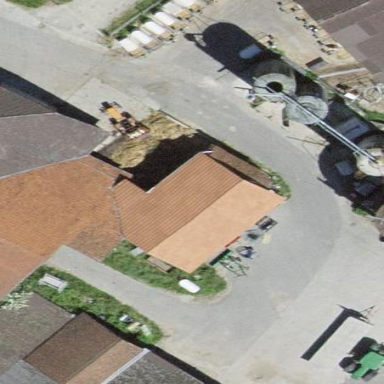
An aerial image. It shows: Shed.